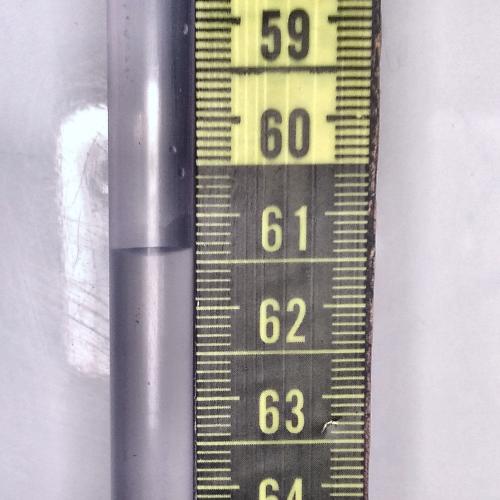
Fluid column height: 61.4 cm